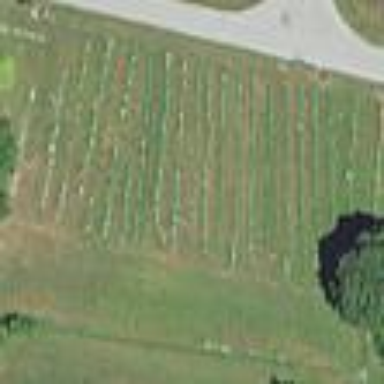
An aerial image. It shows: Grave yard.